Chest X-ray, PA view. Patient: 52 years old, sex F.
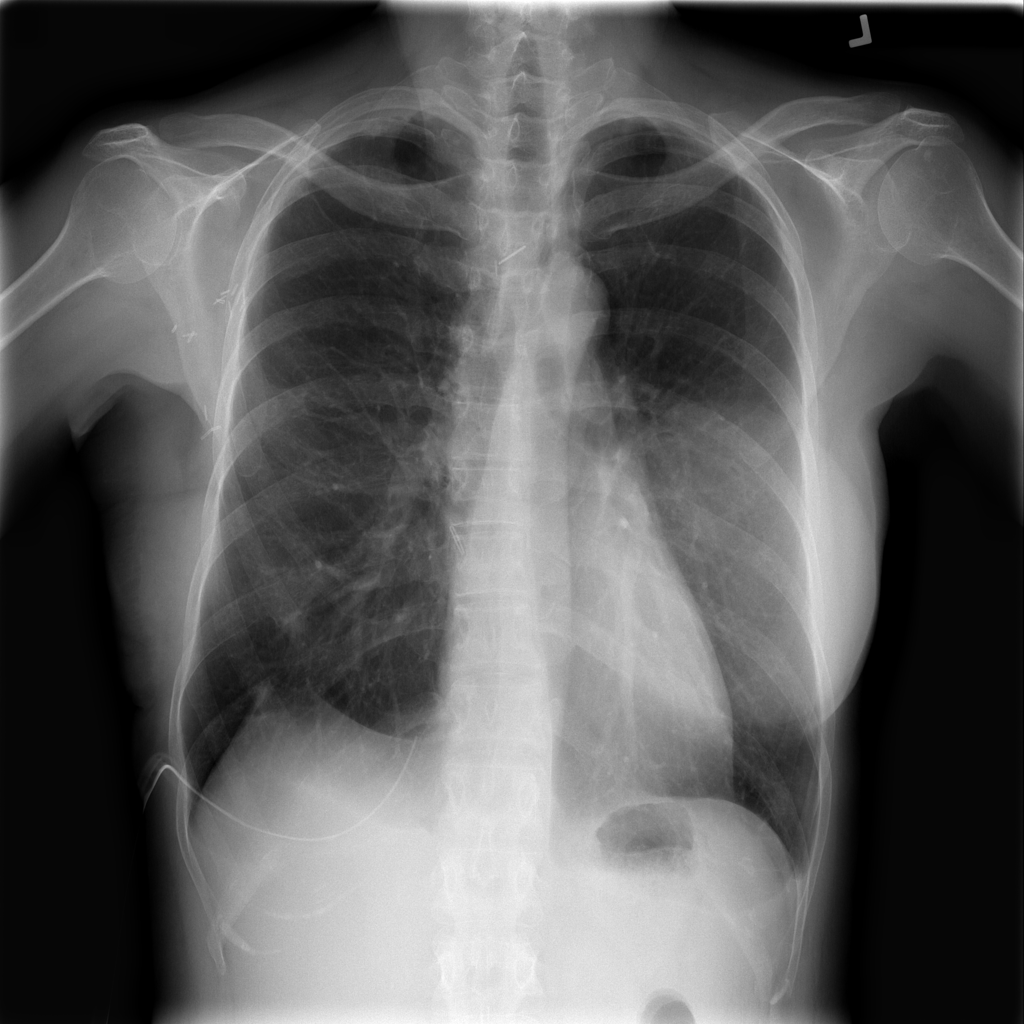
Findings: Pneumothorax